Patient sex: M
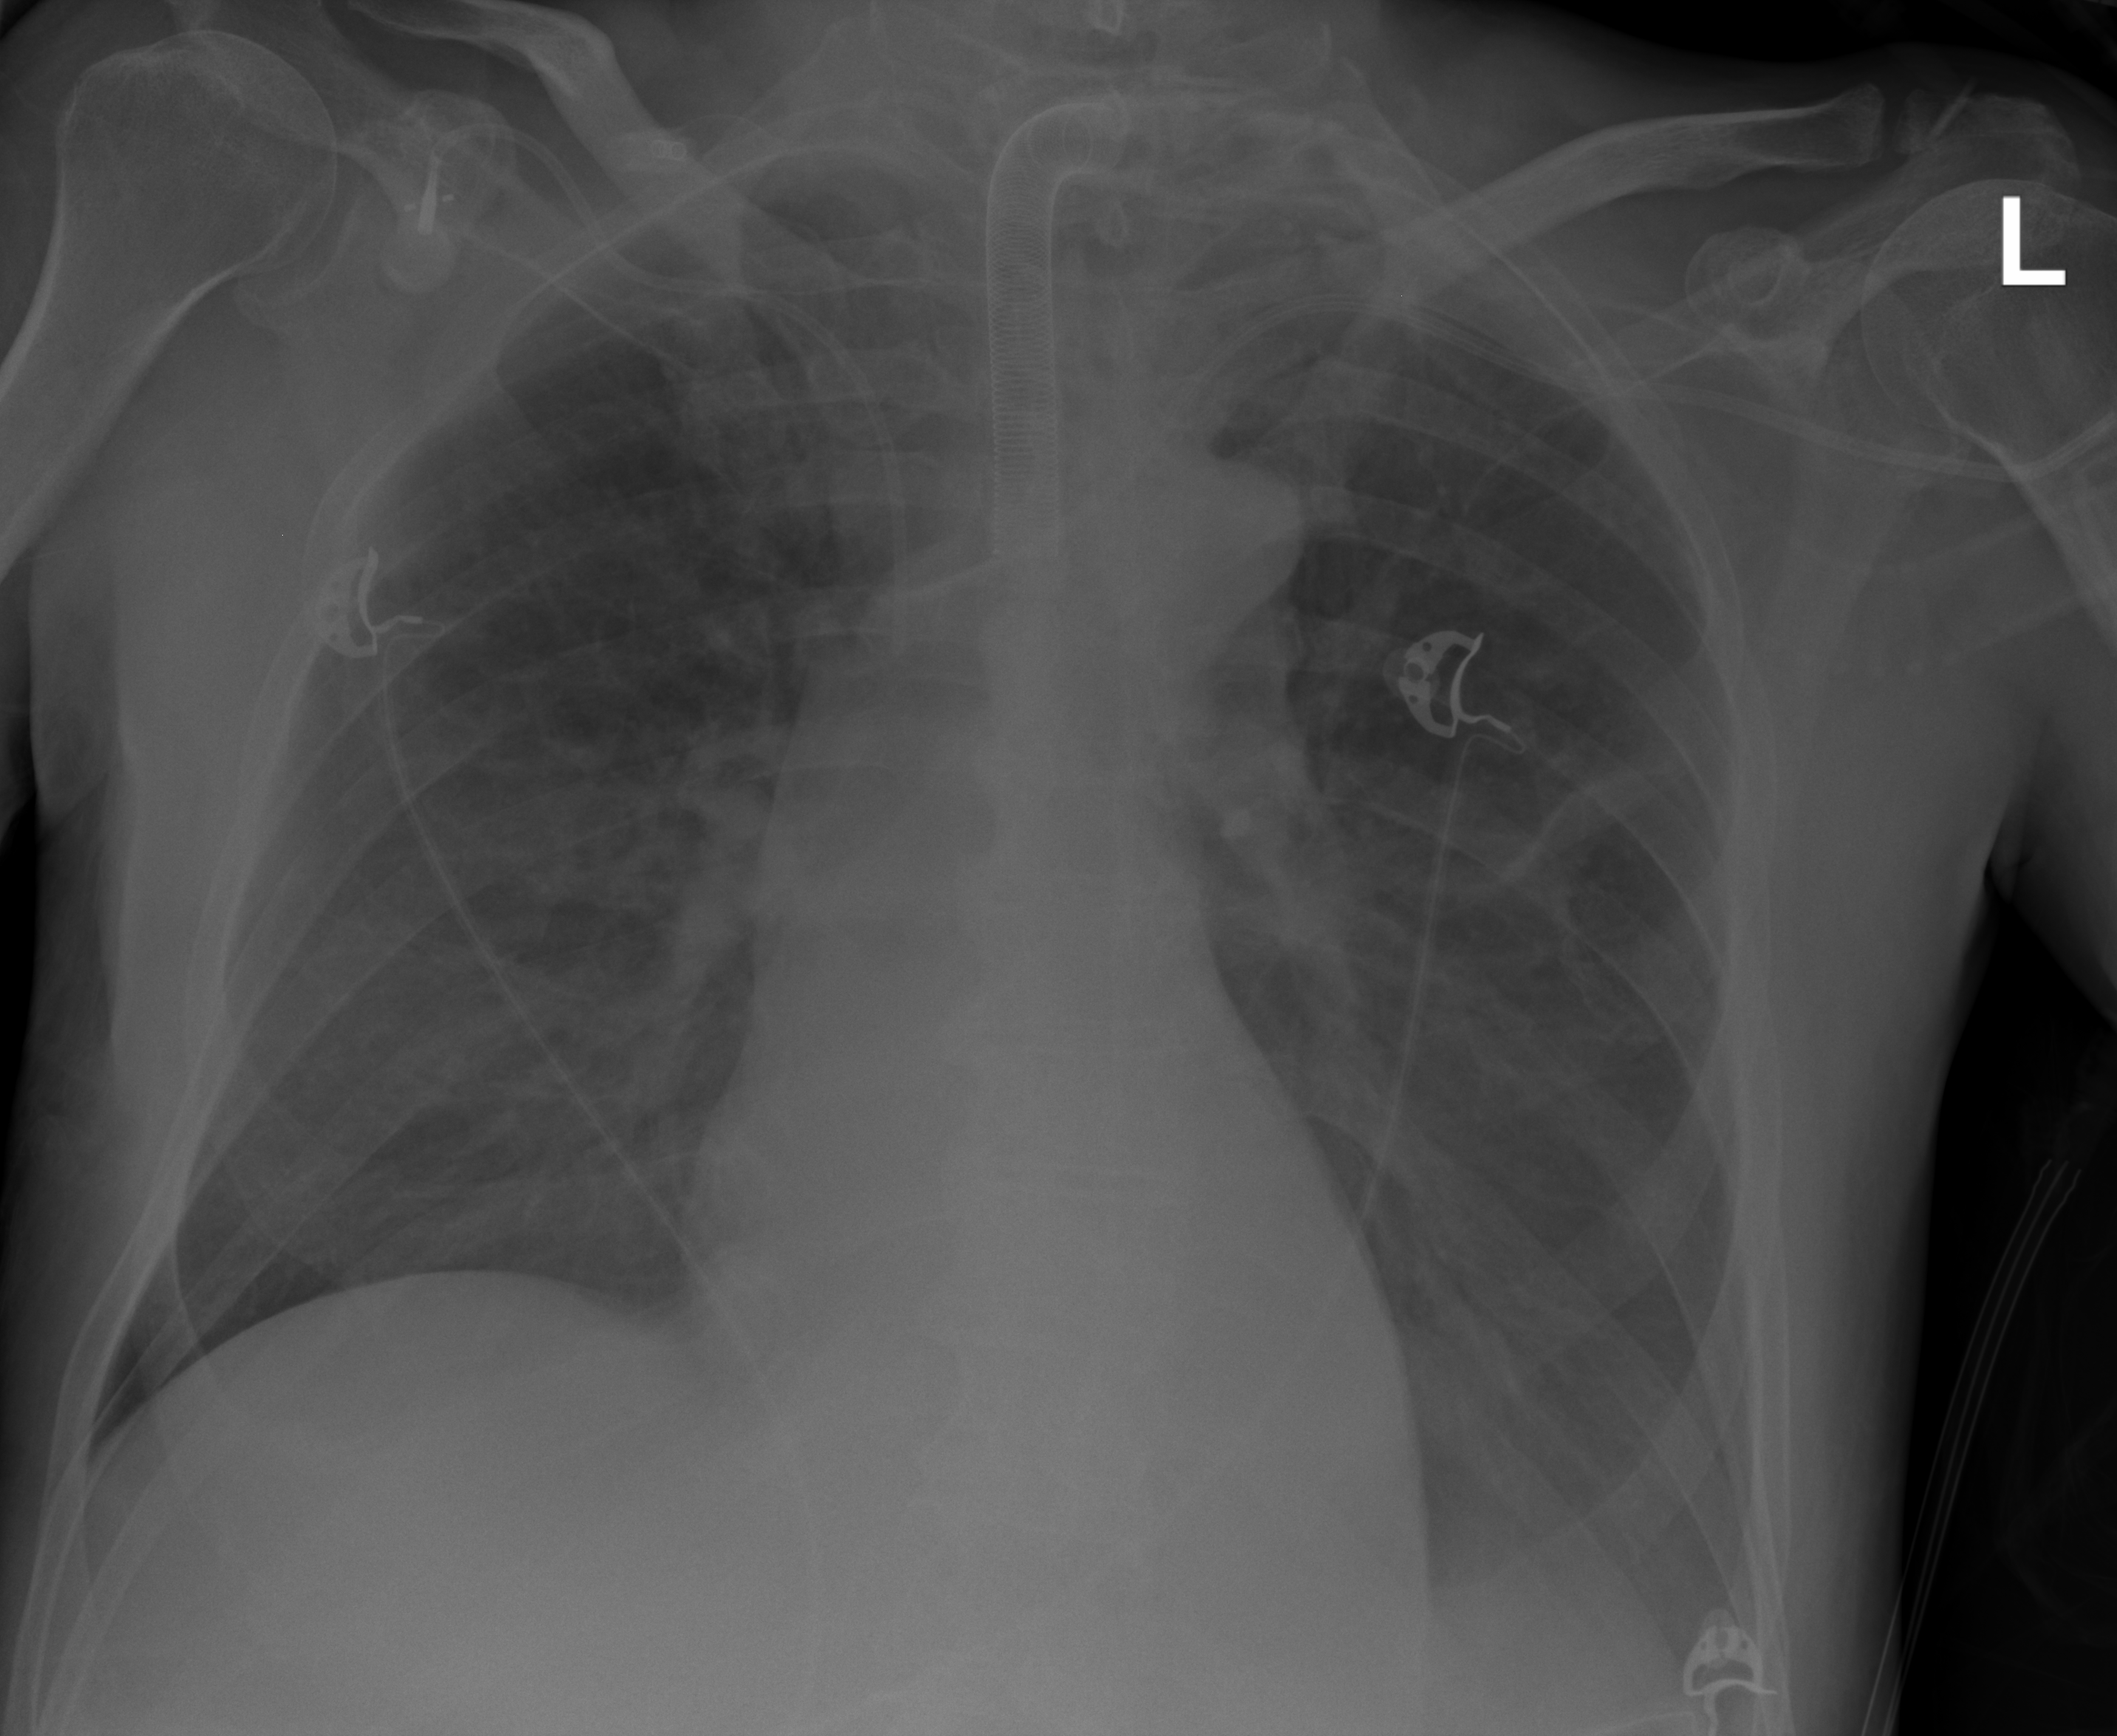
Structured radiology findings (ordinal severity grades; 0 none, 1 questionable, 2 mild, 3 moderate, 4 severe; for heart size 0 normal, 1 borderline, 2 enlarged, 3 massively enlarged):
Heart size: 0
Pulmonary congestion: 0
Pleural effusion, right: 0
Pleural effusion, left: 1
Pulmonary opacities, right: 0
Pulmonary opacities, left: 0
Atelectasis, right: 2
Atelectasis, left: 0